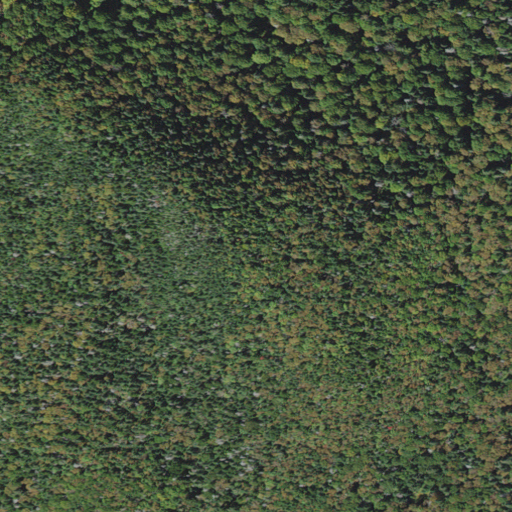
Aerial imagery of mountain in Vermont named Mount Horrid containing evergreen forest, deciduous forest, and mixed forest